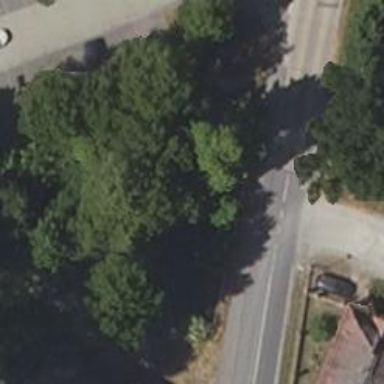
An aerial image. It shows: Asphalt footway.